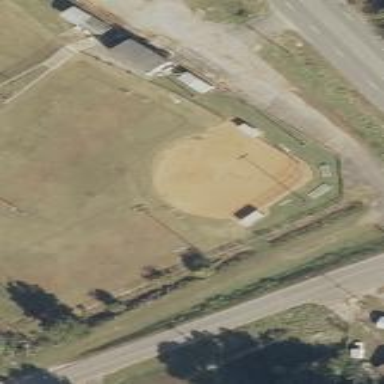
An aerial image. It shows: Softball pitch for leisure and sport activities.